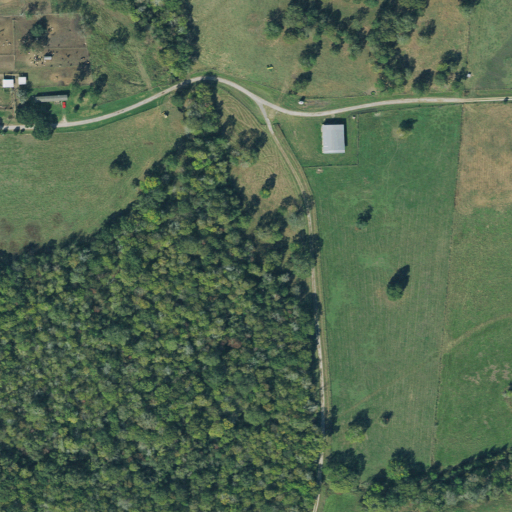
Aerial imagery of valley in Texas named Pignut Gully containing pasture, woody wetlands, open development, and low intensity development